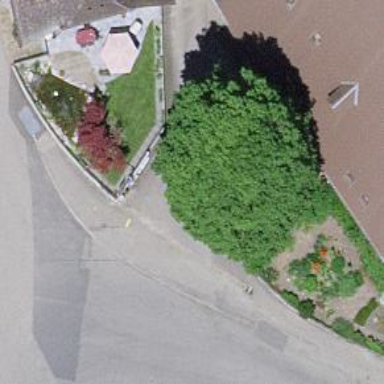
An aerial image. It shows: Bench for seating.